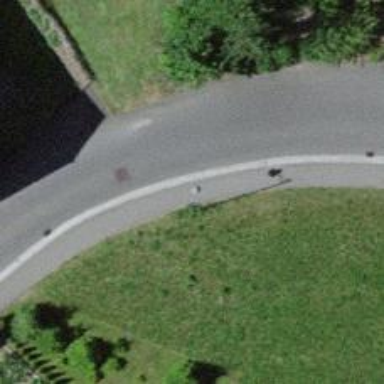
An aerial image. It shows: Sidewalk along the footway.